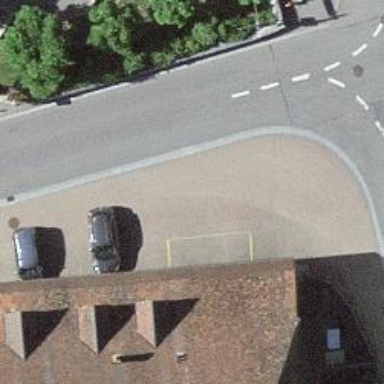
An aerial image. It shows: Public transport stop position.